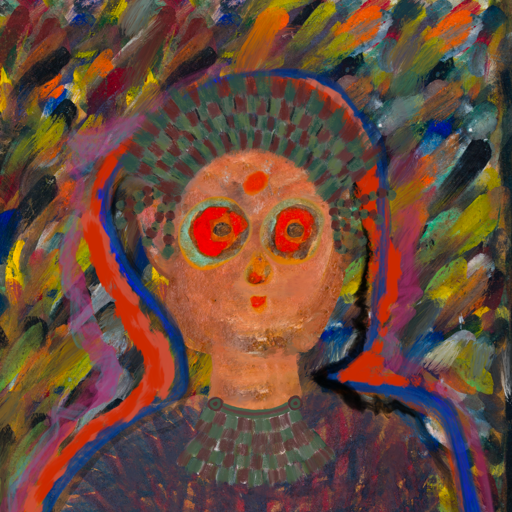
Background: An_Impression, Head And Neck Front: Boggyland, Face Front: Sisters, Bust: In_The_Sun, Hair Front: Experience, Head Accessory: After_Raid_Crown, Second Necklace: After_Raid, Necklace: Blank, Baby: Blank